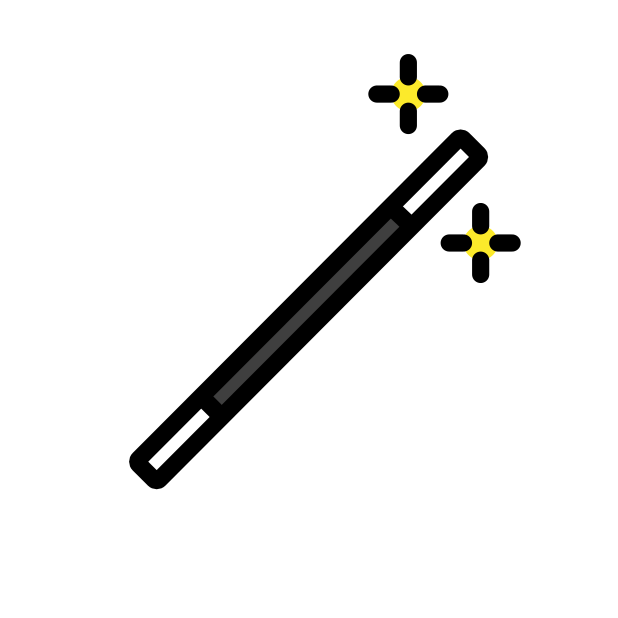
magic wand